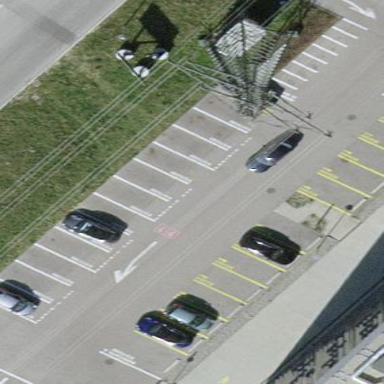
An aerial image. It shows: Parking area with surface.